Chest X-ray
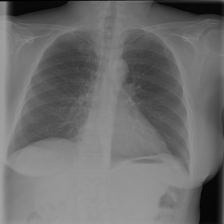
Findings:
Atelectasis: negative
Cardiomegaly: negative
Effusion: negative
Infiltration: negative
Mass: negative
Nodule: negative
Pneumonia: negative
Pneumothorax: negative
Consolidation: negative
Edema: negative
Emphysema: negative
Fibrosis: negative
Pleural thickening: negative
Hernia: negative